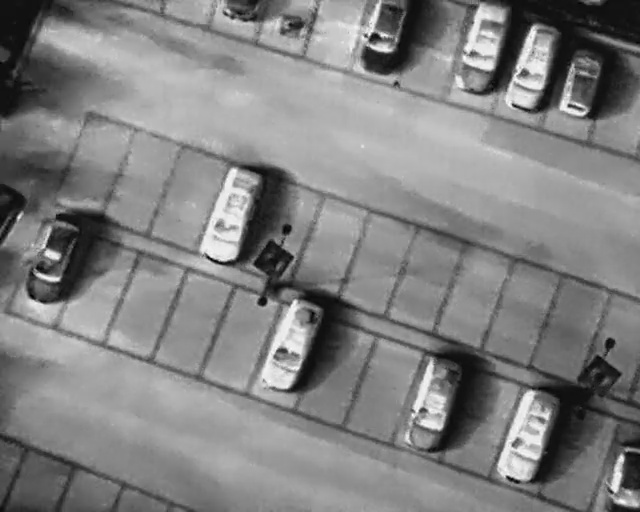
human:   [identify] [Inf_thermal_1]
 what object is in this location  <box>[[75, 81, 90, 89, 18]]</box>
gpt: <ref>1 large car at the bottom right</ref>

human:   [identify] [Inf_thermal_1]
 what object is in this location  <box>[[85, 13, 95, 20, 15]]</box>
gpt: <ref>1 medium car at the top right</ref>

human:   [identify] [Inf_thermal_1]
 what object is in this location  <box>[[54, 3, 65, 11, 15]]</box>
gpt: <ref>1 medium car at the top</ref>

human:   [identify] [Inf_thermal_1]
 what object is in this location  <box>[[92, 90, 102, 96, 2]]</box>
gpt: <ref>1 medium car at the bottom right</ref>